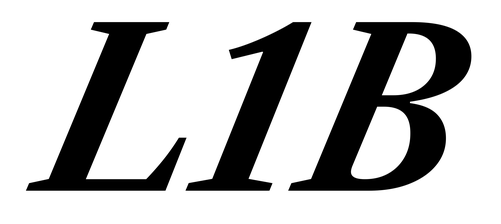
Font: LibreCaslonText-Italic_Bold_Italic